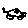
Label: car